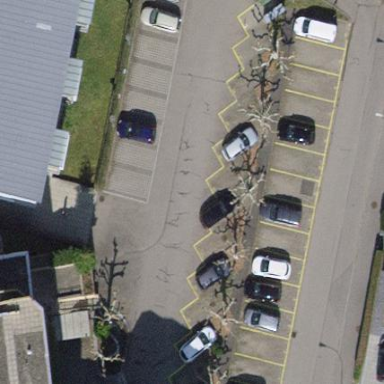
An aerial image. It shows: Parking area with surface.